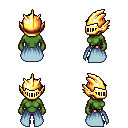
a pixel art fantasy rpg character, female body template, orc, green skin, overskirt, gold greaves, black long mohawk hairstyle, gold helm, black slippers, four views (front, back, left, right), 2x2 character sprite sheet, small pixel art, hard edges, no anti-aliasing